Field crop: maize
Growth stage: 1
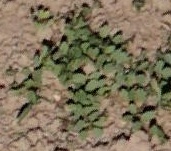
Species: convolvulus